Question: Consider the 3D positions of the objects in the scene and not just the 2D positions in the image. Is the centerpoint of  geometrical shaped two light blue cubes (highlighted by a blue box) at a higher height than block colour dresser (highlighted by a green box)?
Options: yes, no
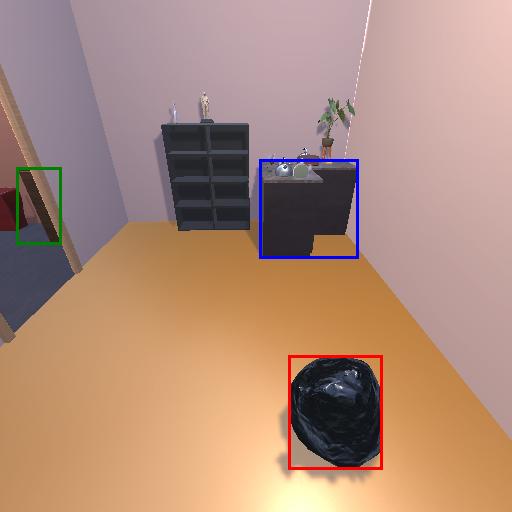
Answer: yes